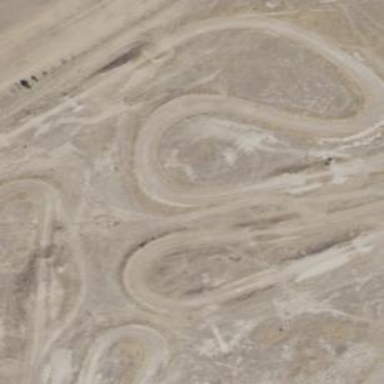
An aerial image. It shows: Motocross raceway.